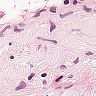
Metastatic tissue present: no